Question: I've finally managed to get my tiles drawn on the screen somewhat in a correct way. Although the location is a bit off and I can't seem to figure out why...
I'm using SFML for drawing.
Tile.hpp:
'''
#ifndef TILE_HPP
#define TILE_HPP
#include <SFML/Graphics.hpp>
#include <SFML/System.hpp>
#include "textureManager.hpp"
class Tile {
public:
Tile();
Tile(sf::Vector2i coord, int biome);
~Tile();
sf::Vector2i getCoord() const { return coord; };
int getBiome() const { return biome; };
void setCoord(sf::Vector2i coord) { this->coord = coord; };
void setBiome(int biome) { this->biome = biome; };
void draw(int x, int y, sf::RenderWindow* rw);
void update(sf::Texture& texture);
private:
sf::Vector2i coord;
int biome;
sf::Sprite sprite;
};
#endif
'''
Tile.cpp
'''
#include <SFML/Graphics.hpp>
#include <SFML/System.hpp>
#include "textureManager.hpp"
#include "tile.hpp"
Tile::Tile()
{}
Tile::Tile(sf::Vector2i coord, int biome) {
this->biome = biome;
this->coord = coord;
}
Tile::~Tile(){}
void Tile::draw(int x, int y, sf::RenderWindow* rw)
{
sprite.setPosition(x, y);
rw->draw(sprite);
}
void Tile::update(sf::Texture& texture)
{
switch (biome)
{
// Not important here
}
}
'''
Now the more relevant part: the drawing
'''
void StatePlay::draw(const float dt)
{
game->window.setView(view);
game->window.clear(sf::Color::Black);
sf::Vector2f offset = camera.getLocation();
int newX = (offset.x / map.getTileSize()) - (map.chunkSize / 2);
int newY = (offset.y / map.getTileSize()) - (map.chunkSize / 2);
for (int x = 0; x < map.chunkSize; x++)
{
for (int y = 0; y < map.chunkSize; y++)
{
Tile tile = map.getTile(newX + x, newY + y);
tile.draw((newX + x) * map.getTileSize(), (newY + y) * map.getTileSize(), &game->window);
}
}
return;
}
StatePlay::StatePlay(Game* game)
{
this->game = game;
sf::Vector2f pos = sf::Vector2f(game->window.getSize()); // 1366x768
view.setSize(pos);
pos *= 0.5f; // 688x384
view.setCenter(pos);
// Initialize map
map.init(game->gameTime, game->textureManager.getImage("tileset.png"));
float w = (float) map.getWidth(); // 500
float h = (float) map.getHeight(); // 500
w *= 0.5f; // 250
h *= 0.5f; // 250
w *= map.getTileSize(); // 250 * 32 = 8000
h *= map.getTileSize(); // 250 * 32 = 8000
// Move camera
// Uses view::move from sfml to move the view with w and h
// Also sets camera private to w and h values, return with camera::getLocation()
camera.setLocation(&view, sf::Vector2f(w, h));
}
'''
The result is that I only see the ~10 tiles squared, in the bottom left corner of my screen, covering about 3/4.

The correct tiles are chosen, but the draw location is wrong... It should draw the center of 64x64 (x 32px each) tiles, as much as fit on the screen.
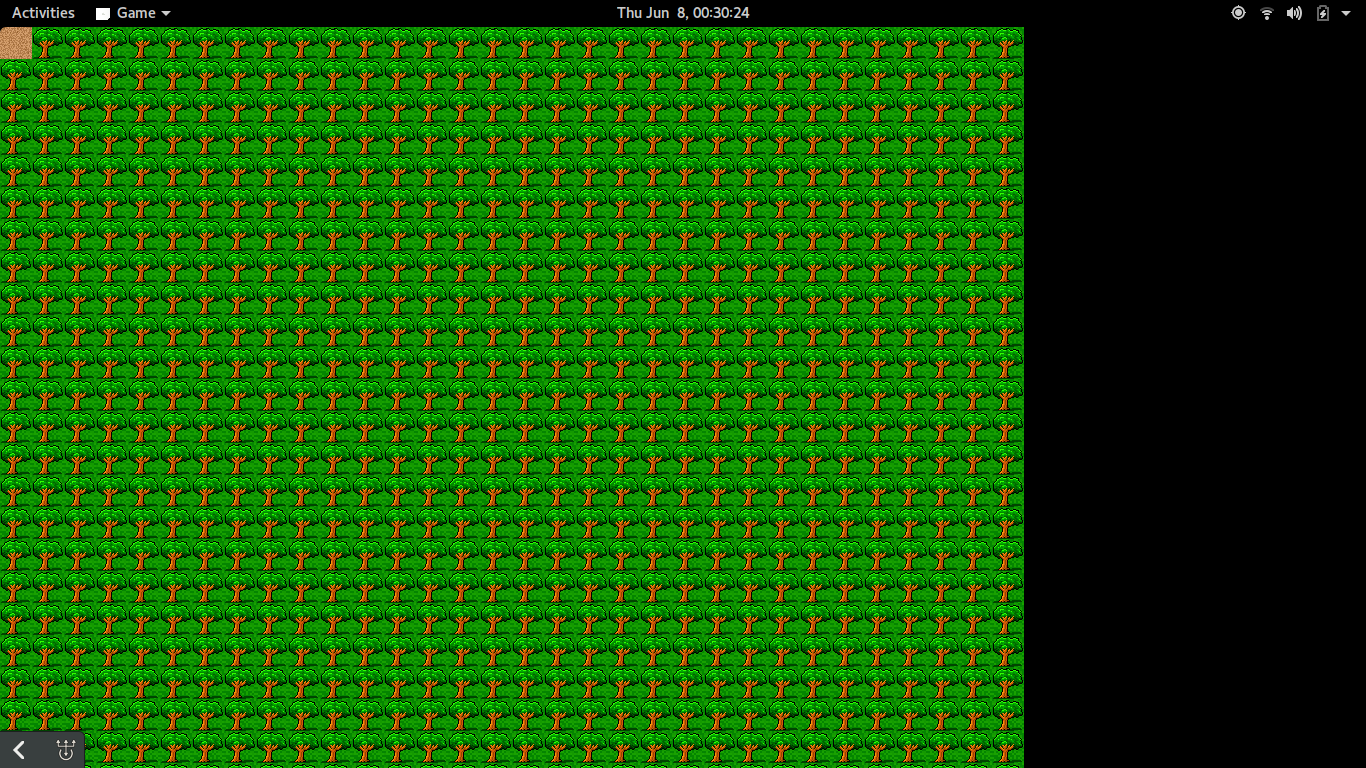
Answer: I have fixed the problem. It was a very stupid mistake...
At first without drawing anything, it is normal to center the view on '0.5f * sf::View::getSize()' to get the view centered in your window. So the center was already at half of my window size. When using 'Camera::setLocation()', I used the 'sf::View::move()' to move the view accordingly. So when trying to center it on the map, it added the x and y correctly, but also half of my window size. This resulted in having an offset which was incorrect. Substracting or leaving those values out has fixed this stupid problem.
Thank you for the help.